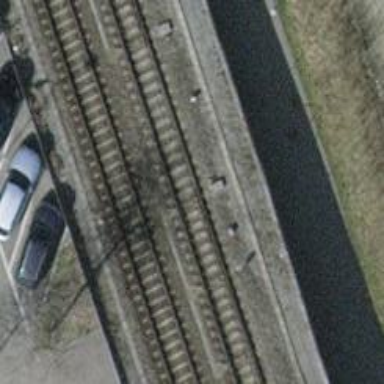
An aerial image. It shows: Single-track railway with electrified contact lines.